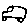
Label: car